Question: I have a string as listed below.
> string sample = " class0 .calss1 .class2 .class3.class4 .class5 class6 .class7";
I need to create a list of WORDS from this sample string.
A WORD is a string that starts with a period and ends with:
1. a space or
2. another period or
3. end of string
: The key point here is - the splitting is based on two criteria - a period and a blank space
I have following program. It works fine. However, is there a simpler/more efficient/concise approach using 'LINQ' or 'Regular Expressions'?
CODE
'''
List<string> wordsCollection = new List<string>();
string sample = " class0 .calss1 .class2 .class3.class4 .class5 class6 .class7";
string word = null;
int stringLength = sample.Length;
int currentCount = 0;
if (stringLength > 0)
{
foreach (Char c in sample)
{
currentCount++;
if (String.IsNullOrEmpty(word))
{
if (c == '.')
{
word = Convert.ToString(c);
}
}
else
{
if (c == ' ')
{
//End Criteria Reached
word = word + Convert.ToString(c);
wordsCollection.Add(word);
word = String.Empty;
}
else if (c == '.')
{
//End Criteria Reached
wordsCollection.Add(word);
word = Convert.ToString(c);
}
else
{
word = word + Convert.ToString(c);
if (stringLength == currentCount)
{
wordsCollection.Add(word);
}
}
}
}
}
'''
RESULT
'''
foreach (string wordItem in wordsCollection)
{
Console.WriteLine(wordItem);
}
'''

Reference:
1. Splitting up a string, based on predicate
2. Is there a better way to get sub-sequences where each item matches a predicate?
3. Linq based generic alternate to Predicate<T>?
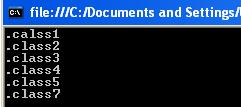
Answer: You can do this with a regular expression.
'''
Regex regex = new Regex(@"\.[^ .]+");
var matches = regex.Matches(sample);
string[] result = matches.Cast<Match>().Select(x => x.Value).ToArray();
'''
See it working online: <URL>
'''
.calss1
.class2
.class3
.class4
.class5
.class7
'''
- <URL>